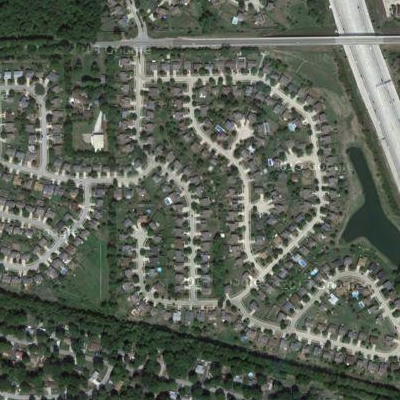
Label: fResident